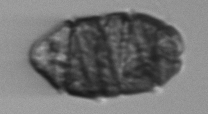
Label: Margalefidinium